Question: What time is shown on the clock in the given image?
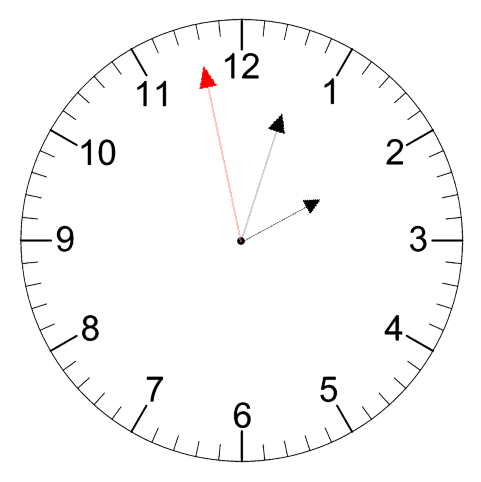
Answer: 02:02:58